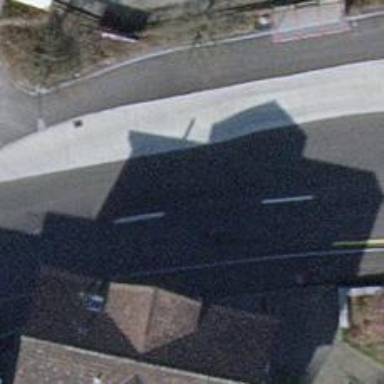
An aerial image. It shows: Bus stop with designated stop position for public transport.